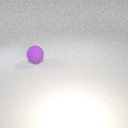
large purple rubber sphere